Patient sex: M
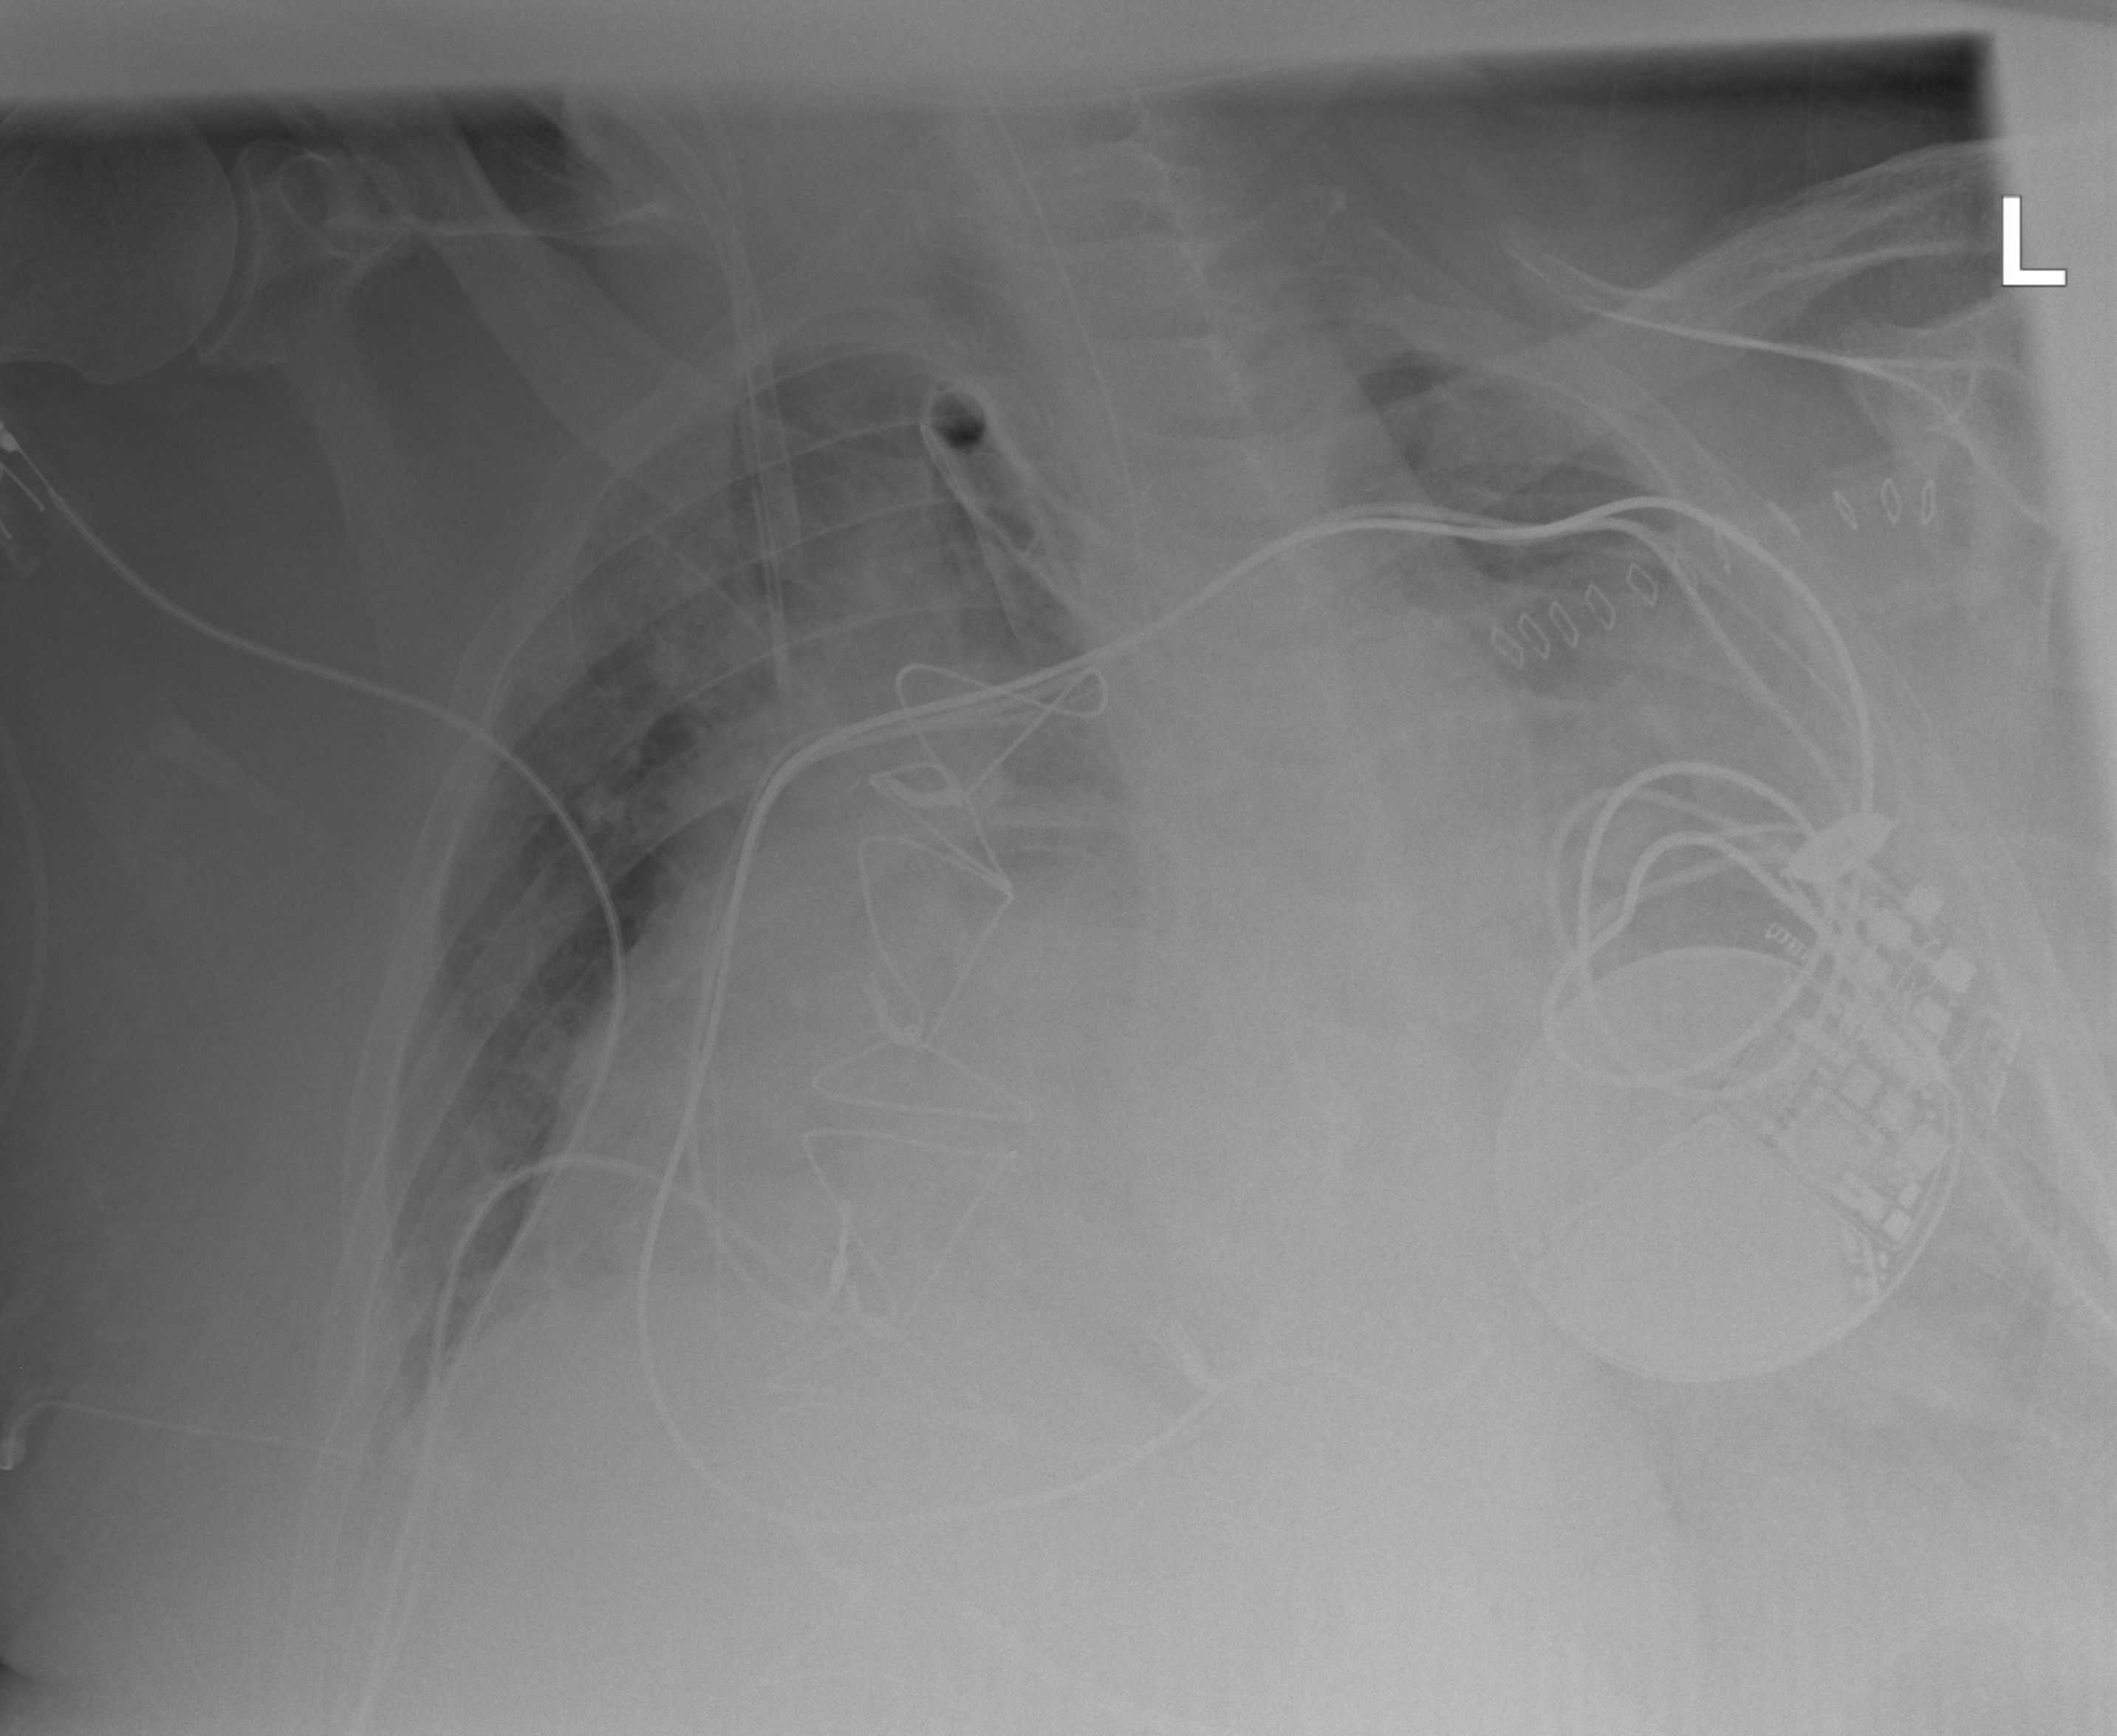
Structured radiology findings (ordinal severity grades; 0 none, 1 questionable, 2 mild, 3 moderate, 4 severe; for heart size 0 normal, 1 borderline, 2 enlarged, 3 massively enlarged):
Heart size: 2
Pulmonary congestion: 3
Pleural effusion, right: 2
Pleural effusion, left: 2
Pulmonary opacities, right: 2
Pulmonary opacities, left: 2
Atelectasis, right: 3
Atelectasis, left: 3